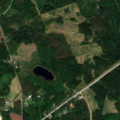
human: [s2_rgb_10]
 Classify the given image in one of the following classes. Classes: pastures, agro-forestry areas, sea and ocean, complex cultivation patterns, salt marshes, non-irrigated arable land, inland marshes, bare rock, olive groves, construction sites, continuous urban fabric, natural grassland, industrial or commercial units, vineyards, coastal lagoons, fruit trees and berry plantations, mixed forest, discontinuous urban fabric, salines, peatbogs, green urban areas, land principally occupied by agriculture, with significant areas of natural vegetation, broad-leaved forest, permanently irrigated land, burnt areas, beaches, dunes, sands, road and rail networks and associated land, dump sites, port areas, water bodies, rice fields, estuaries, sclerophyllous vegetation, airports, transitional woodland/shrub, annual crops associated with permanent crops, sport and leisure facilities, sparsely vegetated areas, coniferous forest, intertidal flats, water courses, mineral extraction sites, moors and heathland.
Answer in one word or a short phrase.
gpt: coniferous forest, mixed forest